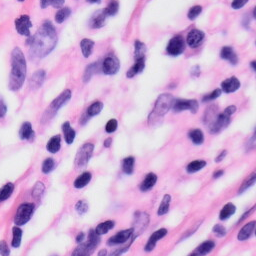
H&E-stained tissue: Skin